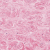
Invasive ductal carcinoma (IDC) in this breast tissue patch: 0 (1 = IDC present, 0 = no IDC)